Question: I have 3 entities, "Bar", "Waiter", "Product" the relationship is as follows, A "Bar" has one to many relationship with "Waiter" and the same from Waiter to Product.
I need to know which Bars has been serving Products with certain attributes.
The entity Im fetching is Bars,
So far I've tried:
'''
[NSPredicate predicateWithFormat:@"SUBQUERY(toWaiter, $x, ANY $x.toProduct.dateServed > %@ AND $x.toProduct.dateConsumed > %@).@count > 0), [NSDate date], [NSDate date]];
'''
Where I get
> Only allowed one toMany/manyToMany relationship in subquery expression collection
If I try:
'''
[NSPredicate predicateWithFormat:@"SUBQUERY(toWaiter, $x, ANY $x.toProduct.dateServed > %@ ANY AND $x.toProduct.dateConsumed > %@).@count > 0), [NSDate date], [NSDate date]];
'''
Two ANYs, I get the same error,
> Only allowed one toMany/manyToMany relationship in subquery expression collection
Which is the correct way to subquery for more than one attribute?
thanks.
This is the model:
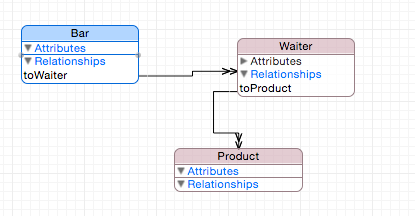
Answer: You can do this by nesting two SUBQUERY clauses together:
'''
NSPredicate *filter = [NSPredicate predicateWithFormat:@"SUBQUERY(toWaiter, $x, SUBQUERY($x.toProduct, $y, $y.dateServed > %@ AND $y.dateConsumed > %@).@count > 0).@count > 0", [NSDate date], [NSDate date]];
'''
Or, in (vaguely) natural language: "fetch all the 'Bars' with a non-zero count of ('Waiters' with a non-zero count of ('Products' with both 'dateServed' and 'dateConsumed' greater than today))".